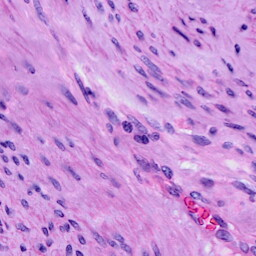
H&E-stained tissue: Cervix